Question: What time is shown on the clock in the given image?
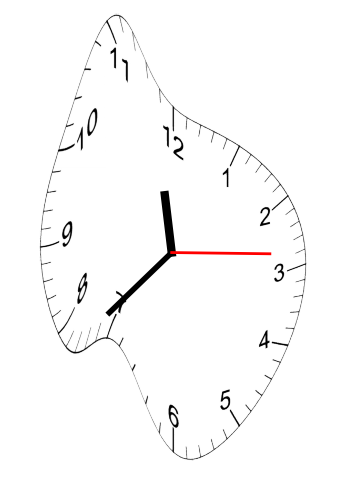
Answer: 11:37:14